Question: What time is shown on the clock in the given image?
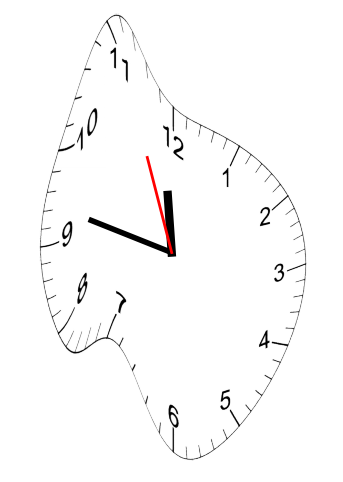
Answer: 11:46:56